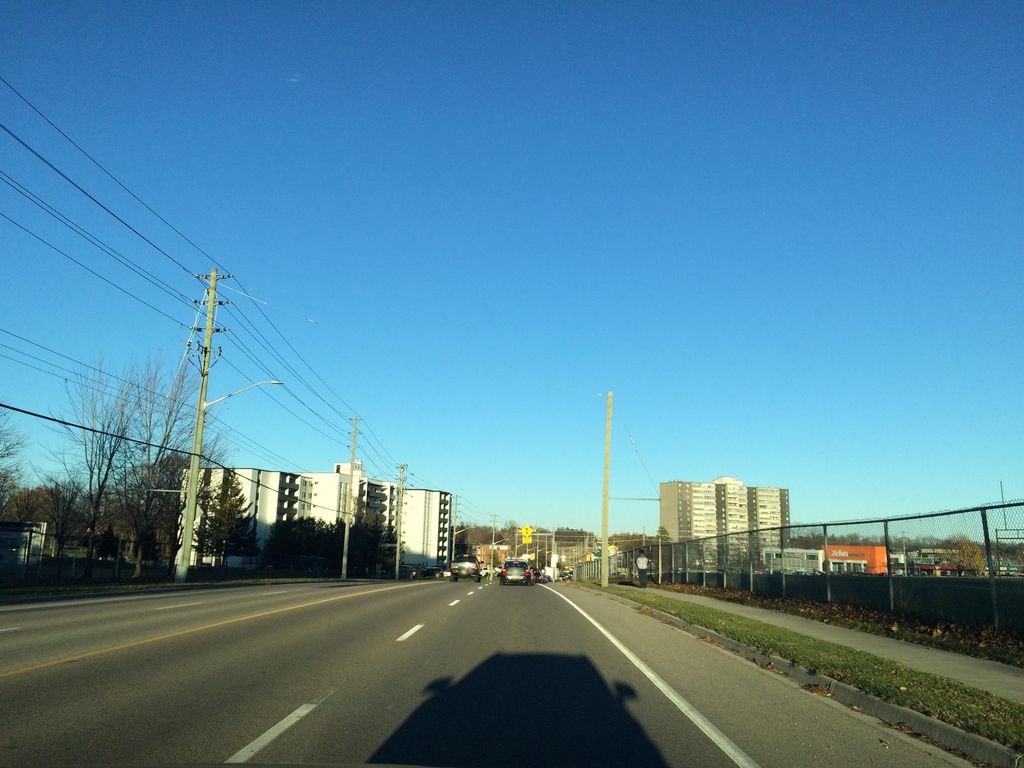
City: kitchener-waterloo